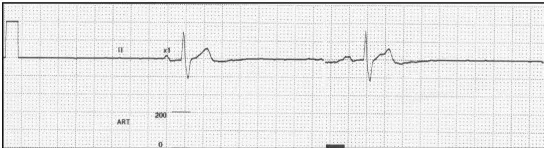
Electrocardiographic changes before CPR. B; Approximately one minute and few seconds after induction: HR=20 bpm.
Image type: electrography (ekg)